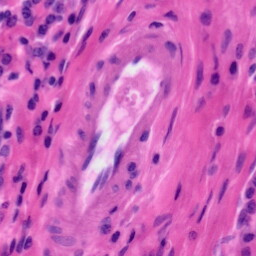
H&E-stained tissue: Tonsil